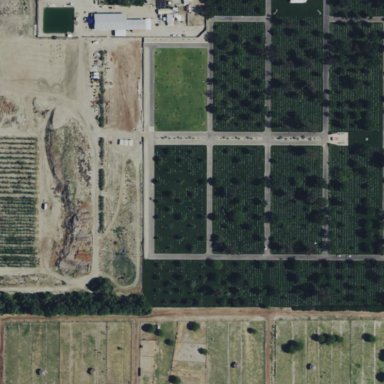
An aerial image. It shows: Cemetery.